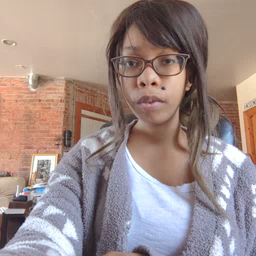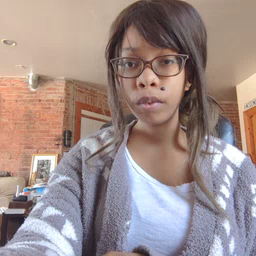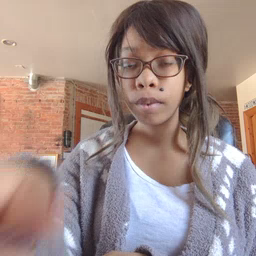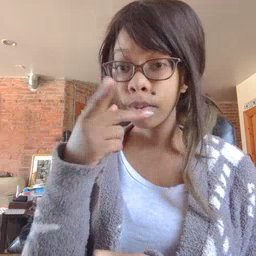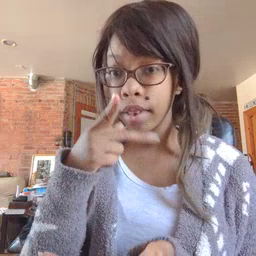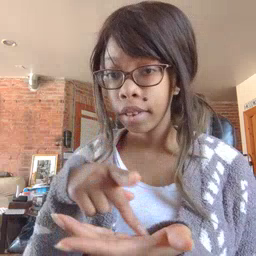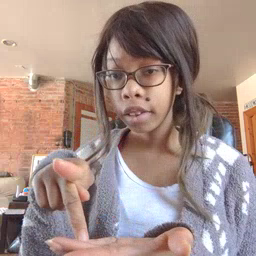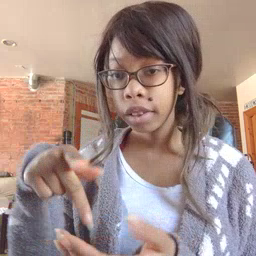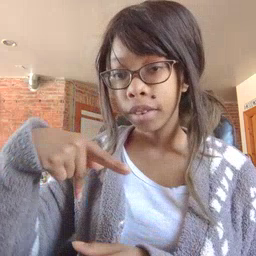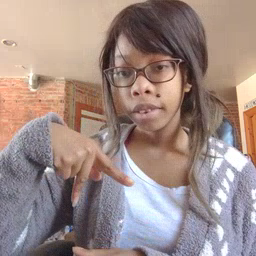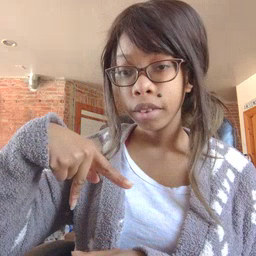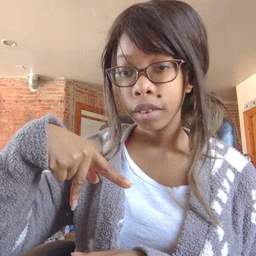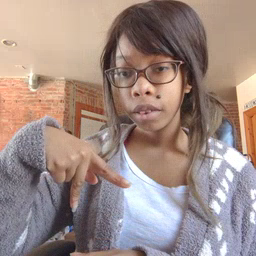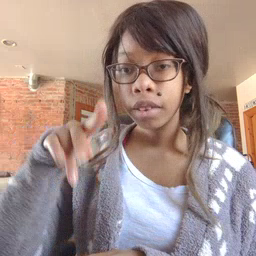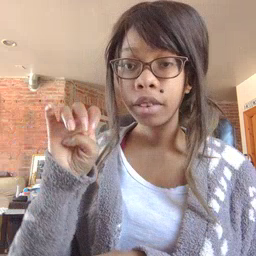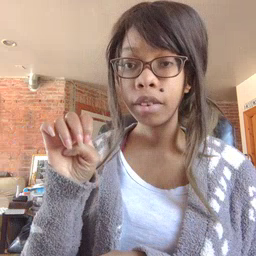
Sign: pen